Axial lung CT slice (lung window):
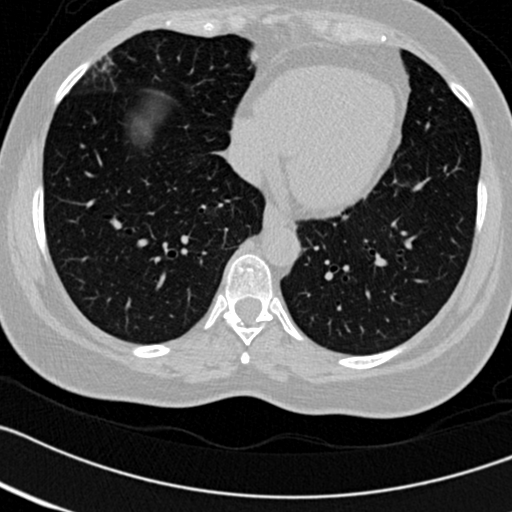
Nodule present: no